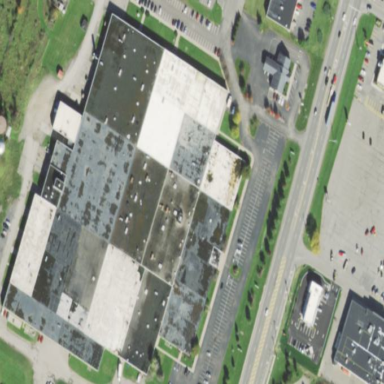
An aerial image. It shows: Commercial building.